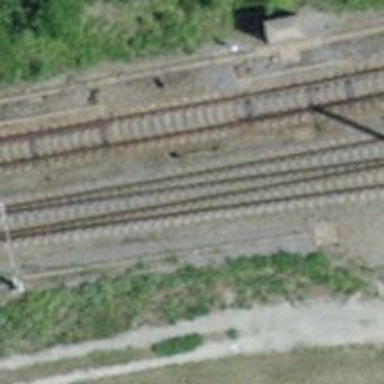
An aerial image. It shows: Railway switch with turnout to the right.